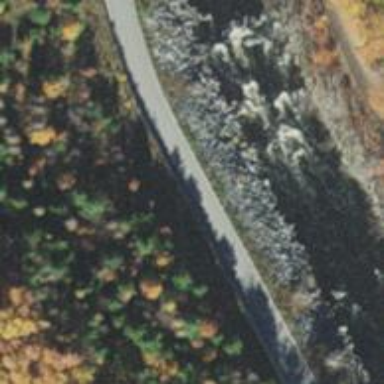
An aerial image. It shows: Asphalt tertiary road suitable for whitewater portage.